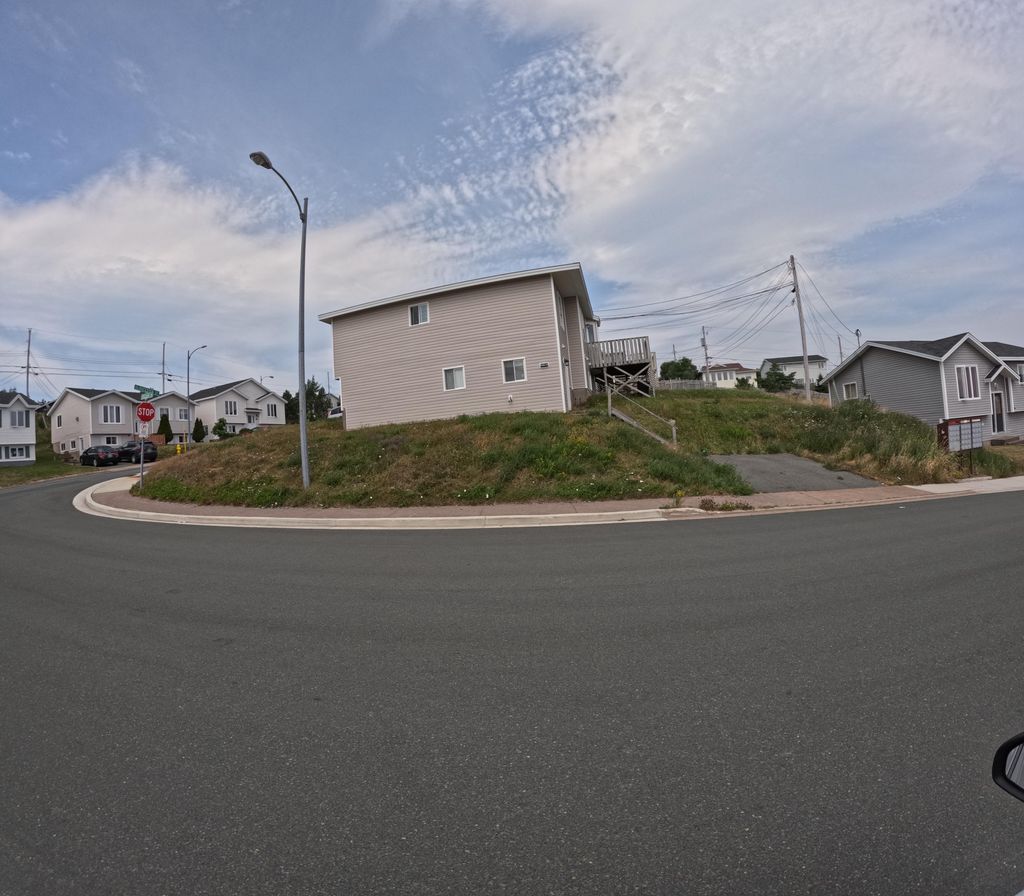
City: st_johns